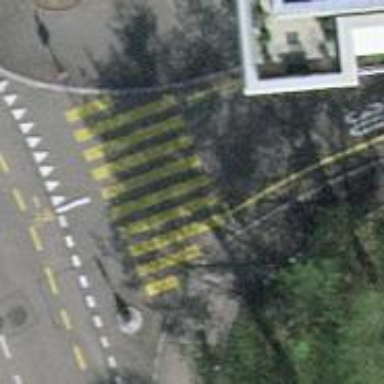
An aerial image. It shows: Uncontrolled zebra crossing on the road.